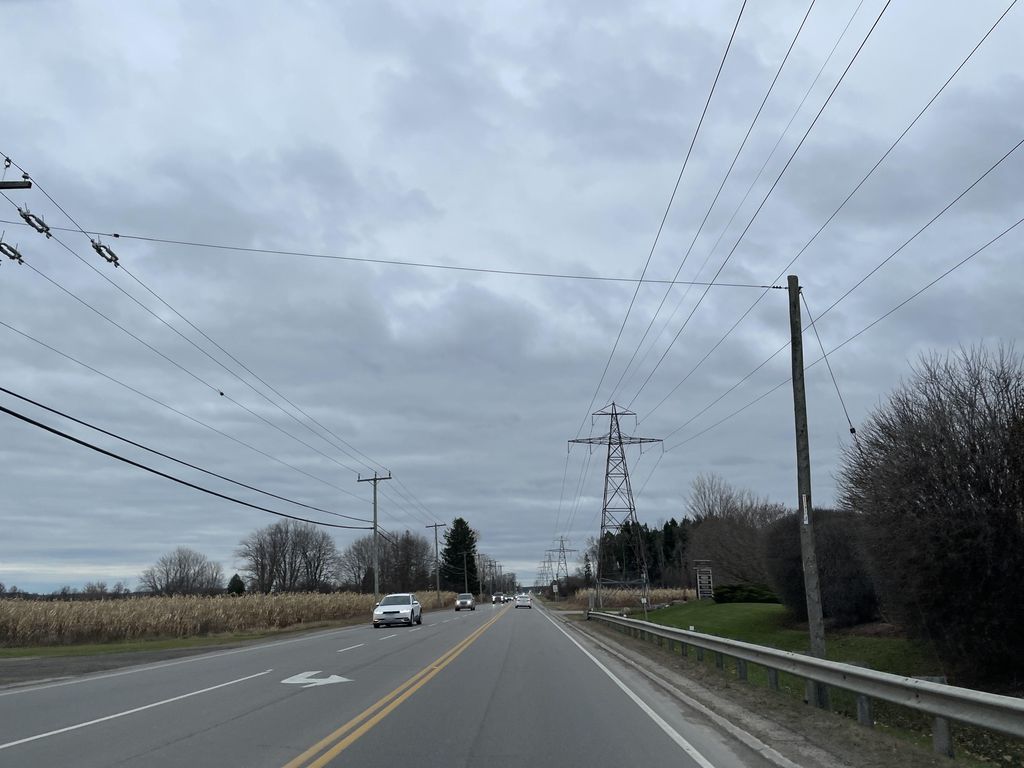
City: kitchener-waterloo